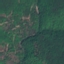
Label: Forest